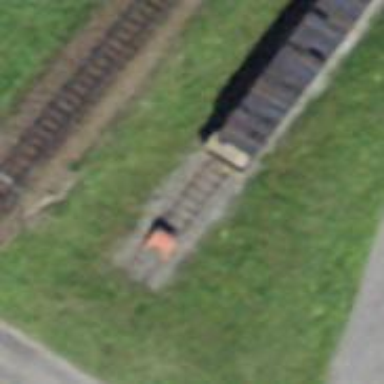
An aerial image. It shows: Railway buffer stop.